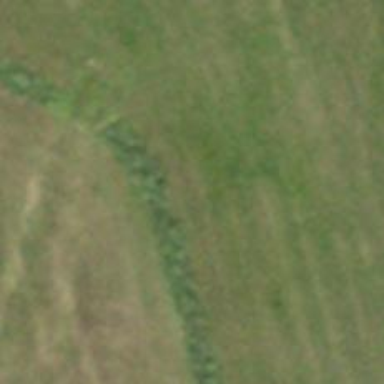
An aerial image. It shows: Ditch in the surroundings.